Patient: sex F, age 63
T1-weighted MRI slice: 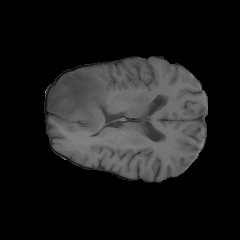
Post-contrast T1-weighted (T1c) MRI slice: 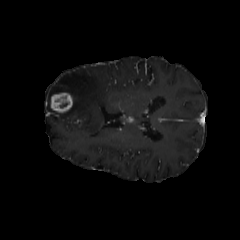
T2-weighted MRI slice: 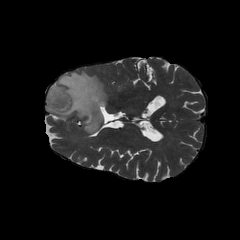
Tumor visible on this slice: yes
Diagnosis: Glioblastoma, IDH-wildtype
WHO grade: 4